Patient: sex M, age 80
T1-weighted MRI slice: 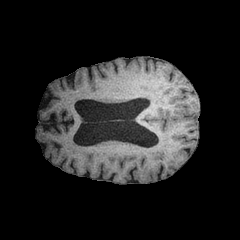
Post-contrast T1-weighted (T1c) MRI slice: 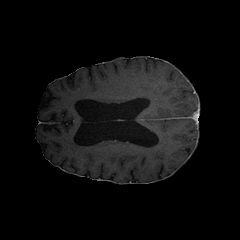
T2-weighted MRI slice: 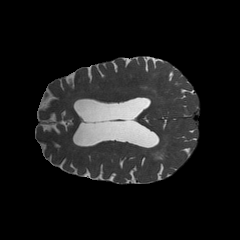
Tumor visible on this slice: no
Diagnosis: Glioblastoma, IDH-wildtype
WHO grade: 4